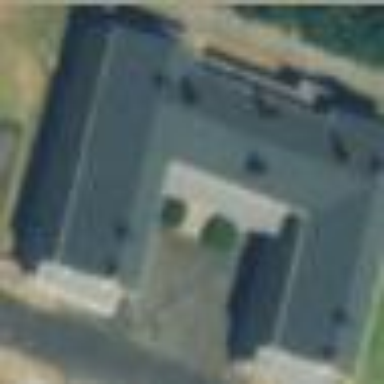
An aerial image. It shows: Military barracks building.